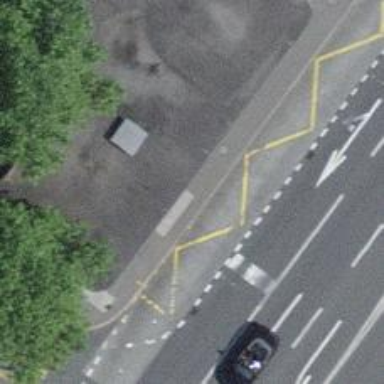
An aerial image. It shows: Trolleybus bus stop with asphalt surface. It features platform for public transport.